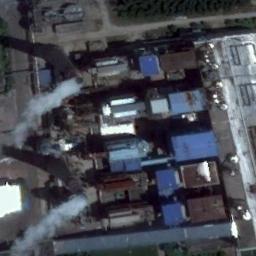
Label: thermal_power_station